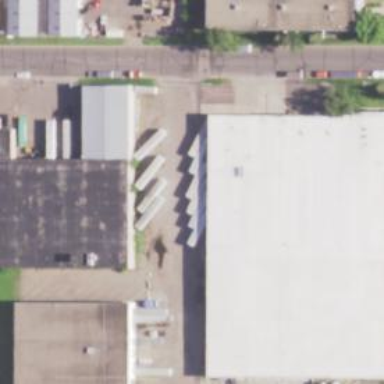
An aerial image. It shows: Warehouse building.